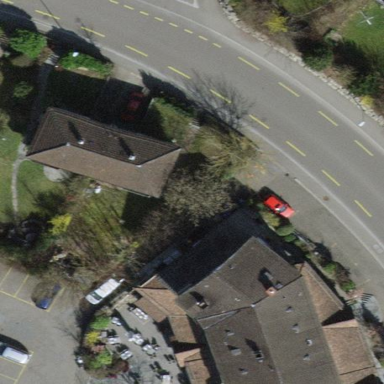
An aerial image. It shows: Pitched roof building.